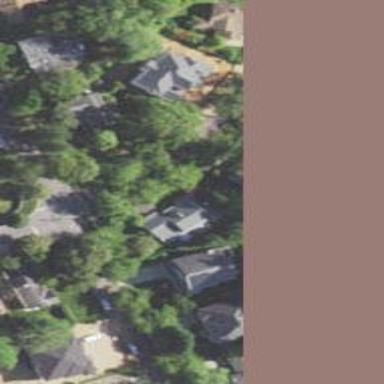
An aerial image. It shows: Neighborhood.